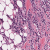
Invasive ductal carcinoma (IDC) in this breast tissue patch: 1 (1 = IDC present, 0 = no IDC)